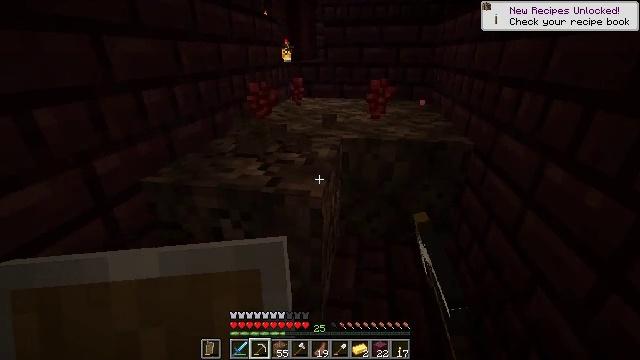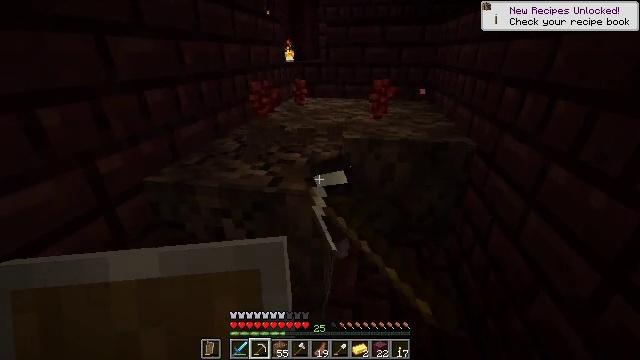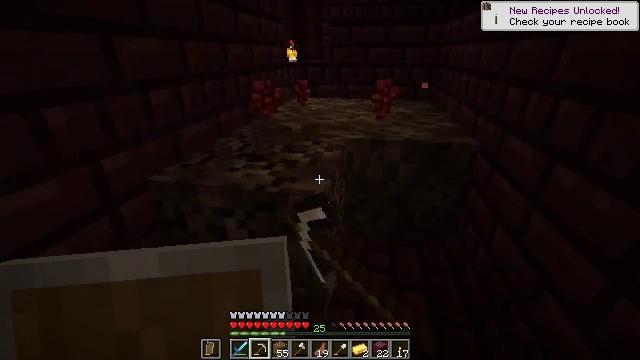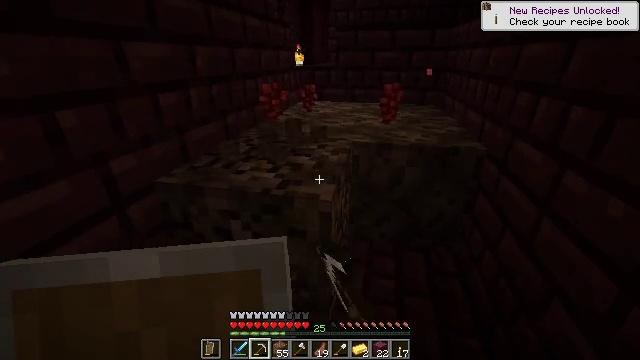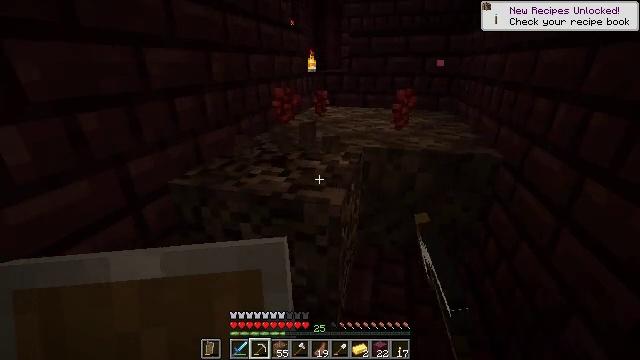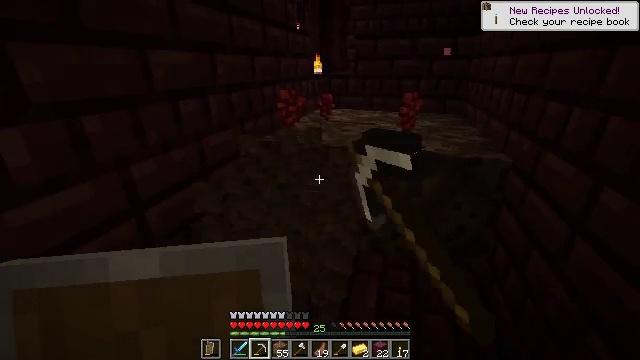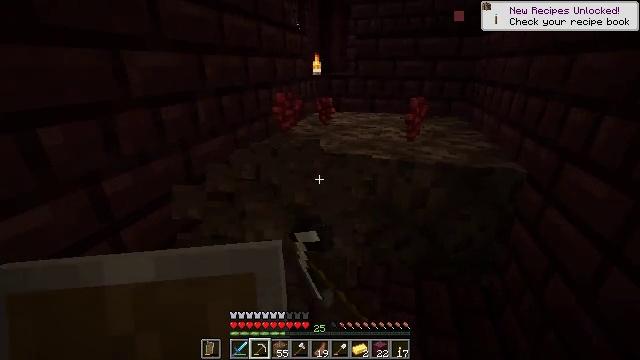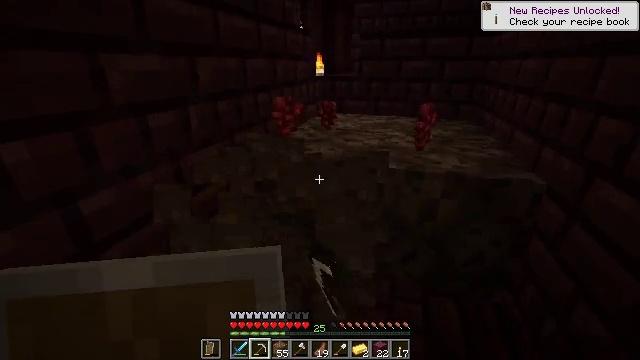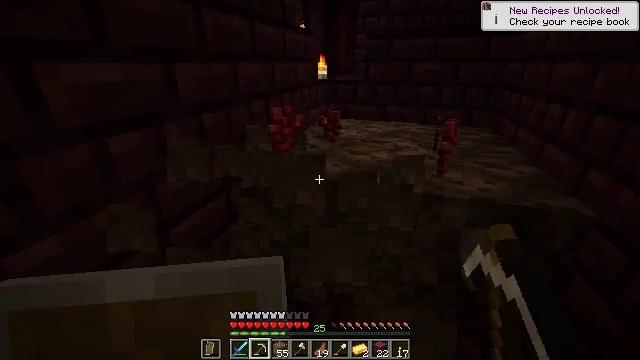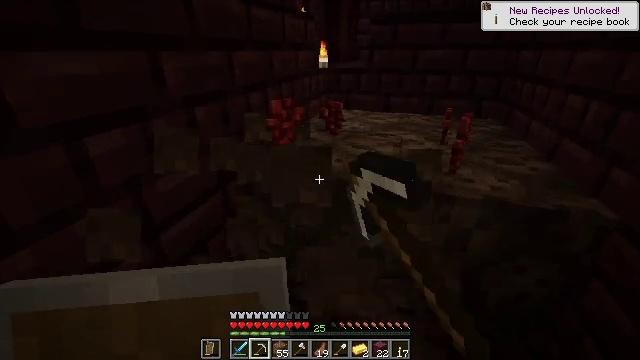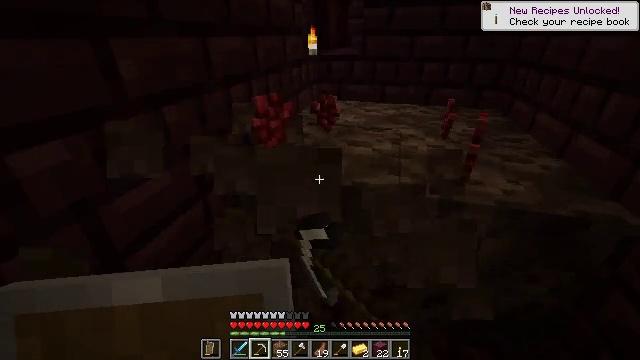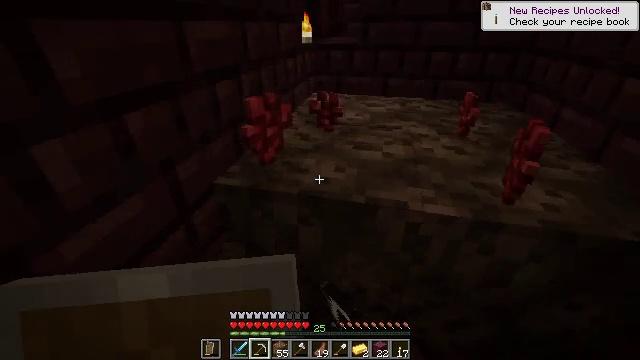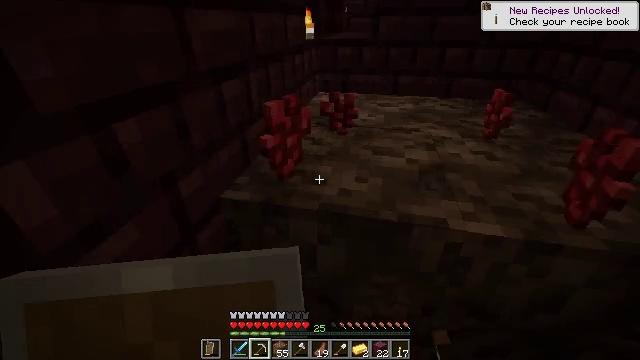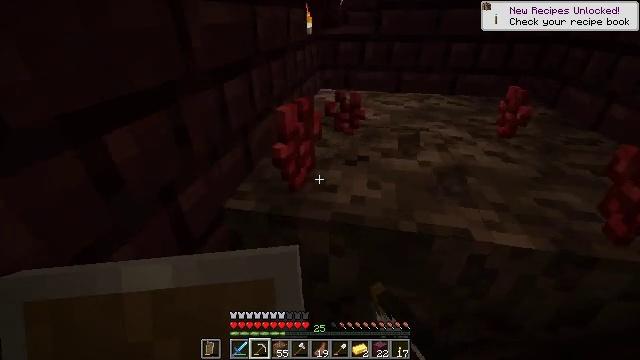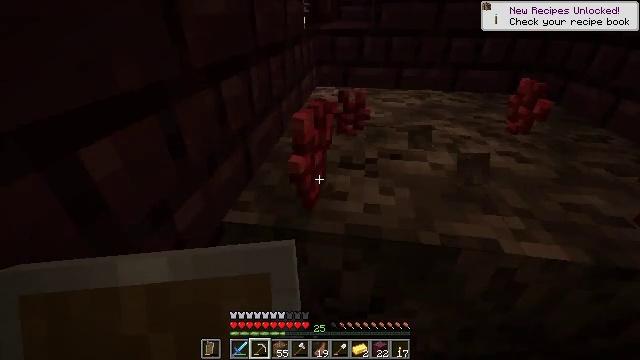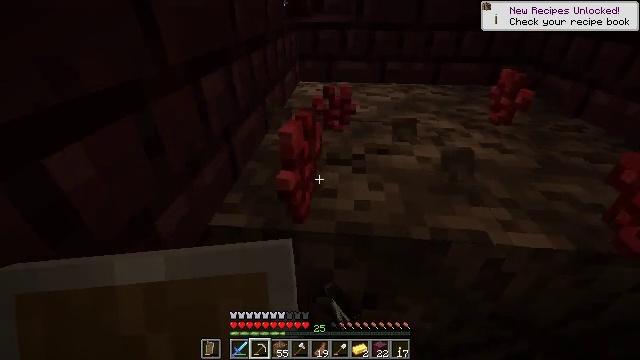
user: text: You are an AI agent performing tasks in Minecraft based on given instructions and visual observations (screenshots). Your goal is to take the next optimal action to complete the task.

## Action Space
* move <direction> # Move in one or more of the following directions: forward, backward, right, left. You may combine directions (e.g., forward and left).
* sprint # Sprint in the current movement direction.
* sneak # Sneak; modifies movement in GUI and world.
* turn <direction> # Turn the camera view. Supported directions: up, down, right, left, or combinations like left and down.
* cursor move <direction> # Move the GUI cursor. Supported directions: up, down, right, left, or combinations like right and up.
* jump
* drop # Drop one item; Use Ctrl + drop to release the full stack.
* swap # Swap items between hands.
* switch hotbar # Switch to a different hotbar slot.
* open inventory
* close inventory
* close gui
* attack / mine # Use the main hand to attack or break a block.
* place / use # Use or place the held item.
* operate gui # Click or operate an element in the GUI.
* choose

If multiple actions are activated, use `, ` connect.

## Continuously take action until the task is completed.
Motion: motion action
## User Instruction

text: Dig soul sand to use for potions.
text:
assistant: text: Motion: attack / mine
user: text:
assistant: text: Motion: attack / mine
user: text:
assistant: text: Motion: turn left, attack / mine
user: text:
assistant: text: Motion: turn left and up, attack / mine
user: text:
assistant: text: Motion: move forward, turn left, attack / mine
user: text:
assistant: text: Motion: move forward, attack / mine
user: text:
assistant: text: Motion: move forward, attack / mine
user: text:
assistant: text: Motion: move forward, attack / mine
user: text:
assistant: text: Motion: move forward, turn down, attack / mine
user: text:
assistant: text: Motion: move forward, turn right and down, attack / mine
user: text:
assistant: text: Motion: move forward and move left, turn right and down, attack / mine
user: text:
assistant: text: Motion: move forward and move left, attack / mine
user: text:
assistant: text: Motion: turn right, attack / mine
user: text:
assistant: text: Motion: turn right, attack / mine
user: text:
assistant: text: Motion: turn right and down, attack / mine
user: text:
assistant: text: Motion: turn right, attack / mine
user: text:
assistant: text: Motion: turn right, attack / mine
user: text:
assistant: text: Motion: turn right, attack / mine
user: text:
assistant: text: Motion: attack / mine
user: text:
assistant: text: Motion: attack / mine
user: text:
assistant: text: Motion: attack / mine
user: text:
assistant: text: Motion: attack / mine
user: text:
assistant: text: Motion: attack / mine
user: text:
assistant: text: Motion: attack / mine
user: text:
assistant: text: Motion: attack / mine
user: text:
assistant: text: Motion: attack / mine
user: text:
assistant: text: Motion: attack / mine
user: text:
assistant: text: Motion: attack / mine
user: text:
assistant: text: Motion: move right, attack / mine
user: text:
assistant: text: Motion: move right, attack / mine